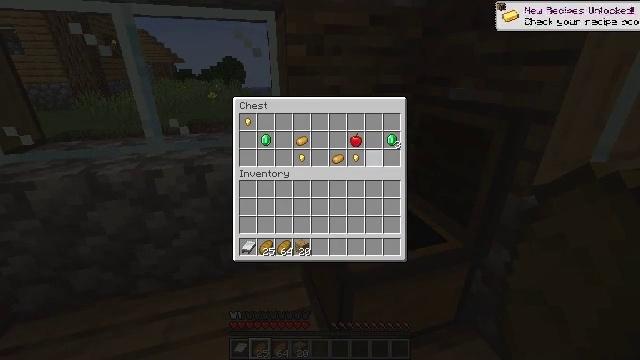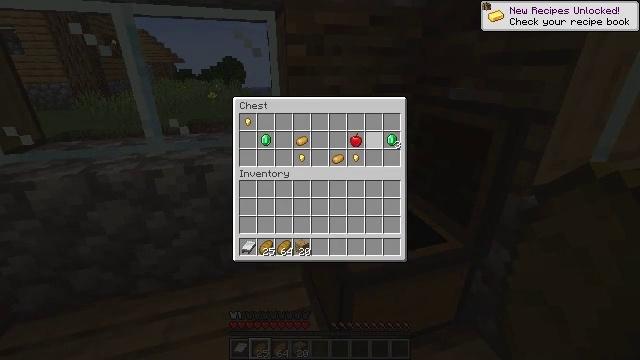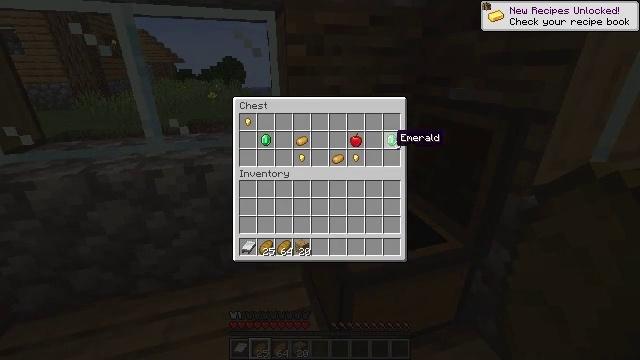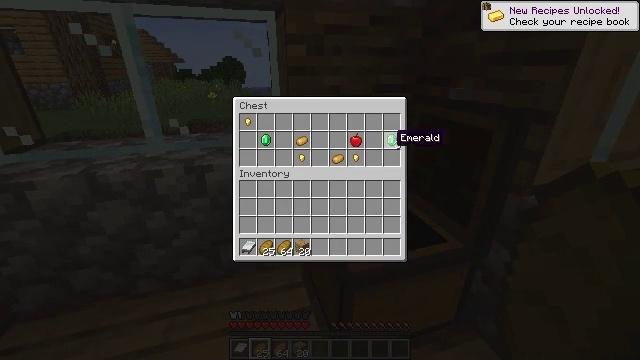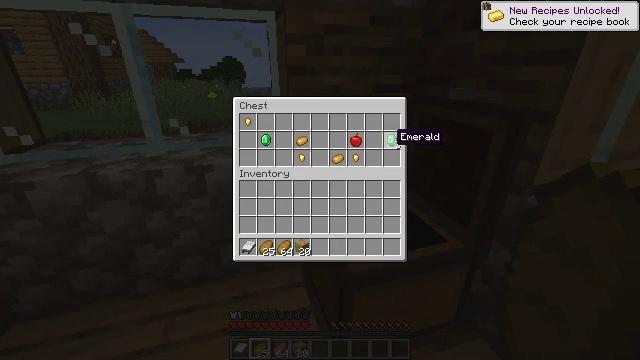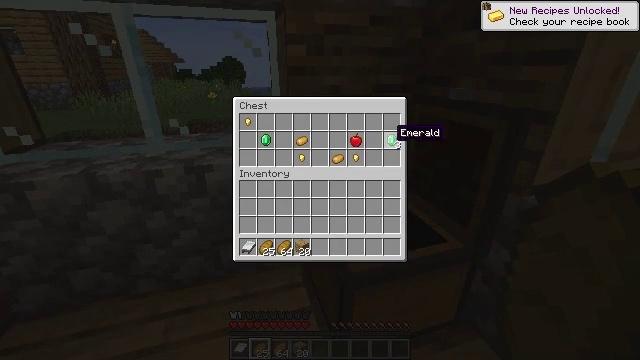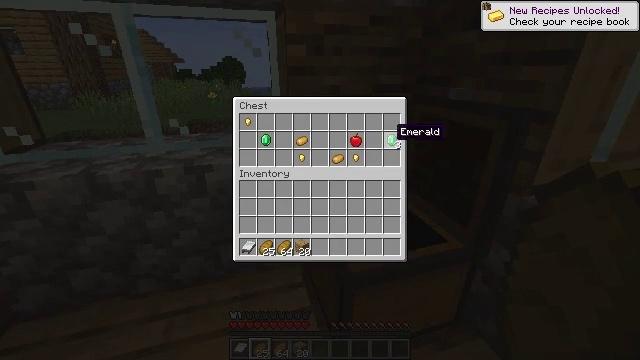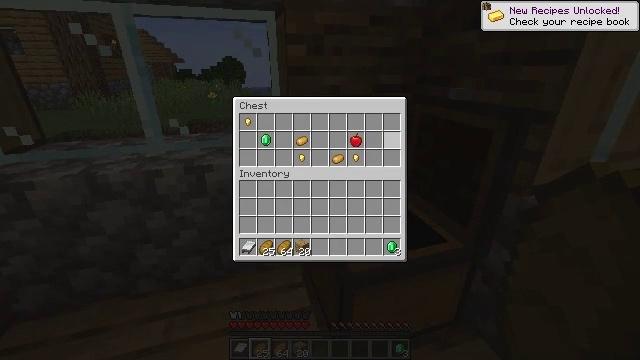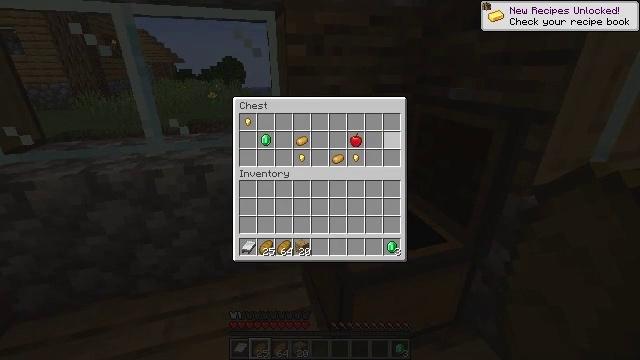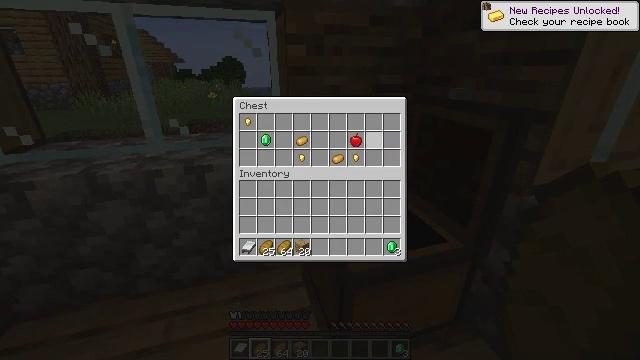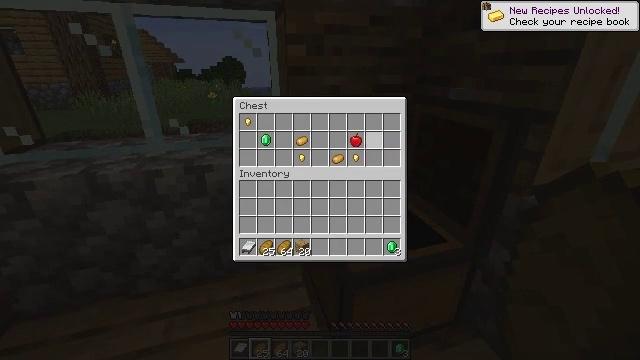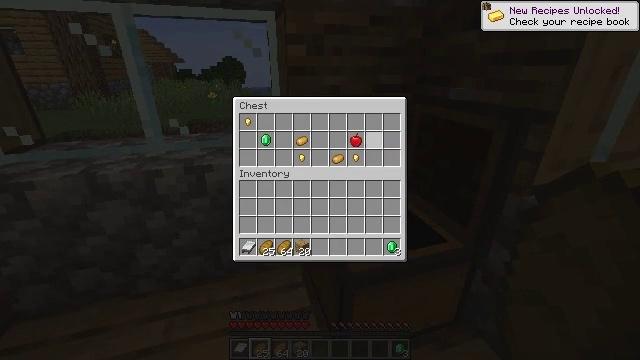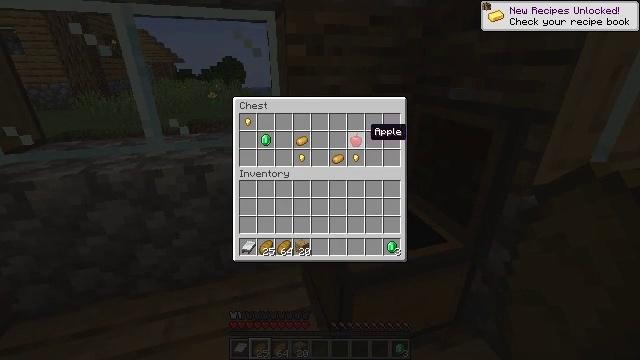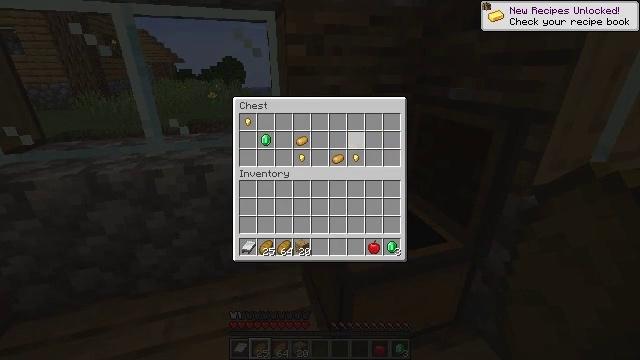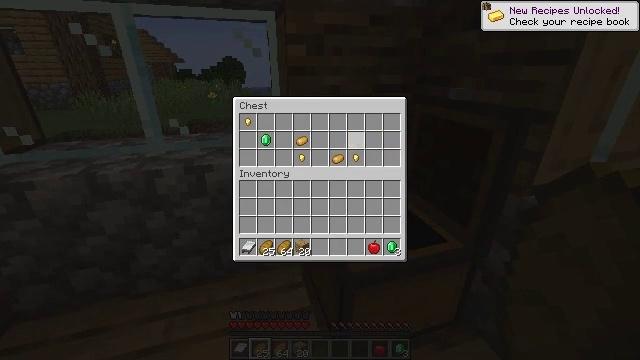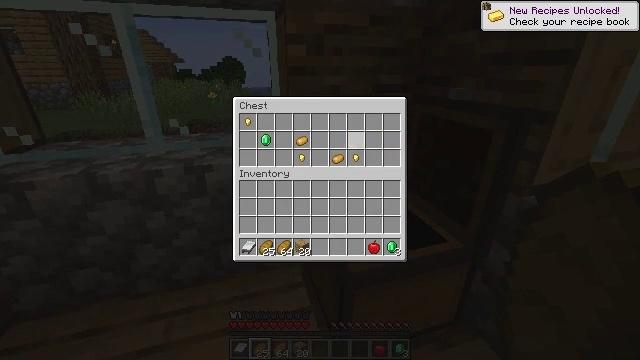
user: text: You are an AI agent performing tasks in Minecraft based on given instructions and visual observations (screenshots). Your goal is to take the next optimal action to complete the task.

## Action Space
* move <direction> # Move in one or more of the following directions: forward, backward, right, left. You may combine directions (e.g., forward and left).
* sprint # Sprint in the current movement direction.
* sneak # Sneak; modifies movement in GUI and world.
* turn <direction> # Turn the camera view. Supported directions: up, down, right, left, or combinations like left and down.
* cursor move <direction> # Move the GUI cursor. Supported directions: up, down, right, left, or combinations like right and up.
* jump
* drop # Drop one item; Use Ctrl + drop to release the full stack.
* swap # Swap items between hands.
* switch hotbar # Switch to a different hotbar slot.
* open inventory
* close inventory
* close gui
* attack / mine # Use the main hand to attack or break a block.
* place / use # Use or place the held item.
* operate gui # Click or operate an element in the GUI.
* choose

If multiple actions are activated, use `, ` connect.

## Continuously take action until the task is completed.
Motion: motion action
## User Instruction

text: Remove a gold nugget from the inventory.
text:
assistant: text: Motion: sneak, cursor move right
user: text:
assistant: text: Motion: sneak, cursor move right
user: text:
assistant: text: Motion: sneak
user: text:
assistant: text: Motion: sneak
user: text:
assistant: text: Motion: sneak
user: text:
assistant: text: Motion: sneak
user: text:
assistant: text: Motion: sneak, operate gui
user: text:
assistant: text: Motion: sneak, operate gui
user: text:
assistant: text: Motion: sneak, cursor move left, operate gui
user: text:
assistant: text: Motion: sneak, cursor move left
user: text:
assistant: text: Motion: sneak
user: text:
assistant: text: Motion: sneak
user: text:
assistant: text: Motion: sneak, operate gui
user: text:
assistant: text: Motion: sneak, operate gui
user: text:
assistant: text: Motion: sneak
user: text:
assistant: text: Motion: sneak
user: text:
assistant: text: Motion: sneak
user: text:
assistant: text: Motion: sneak, operate gui
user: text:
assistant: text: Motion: sneak, operate gui
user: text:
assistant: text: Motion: sneak
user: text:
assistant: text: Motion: sneak, operate gui
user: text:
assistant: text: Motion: sneak, operate gui
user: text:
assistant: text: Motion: sneak, operate gui
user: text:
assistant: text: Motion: sneak, cursor move left
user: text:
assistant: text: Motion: sneak, cursor move left, operate gui
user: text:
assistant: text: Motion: sneak, cursor move left, operate gui
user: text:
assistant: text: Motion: sneak
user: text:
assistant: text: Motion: sneak
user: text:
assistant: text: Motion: sneak, cursor move left, operate gui
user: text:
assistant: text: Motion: sneak, operate gui